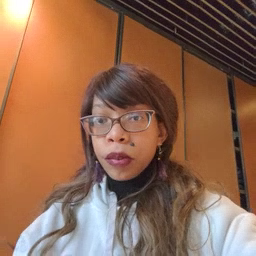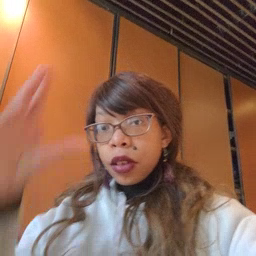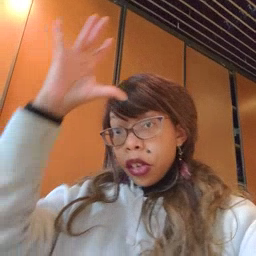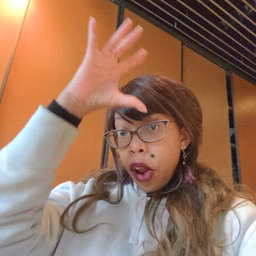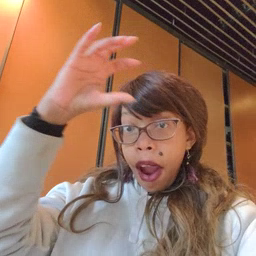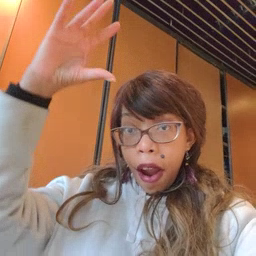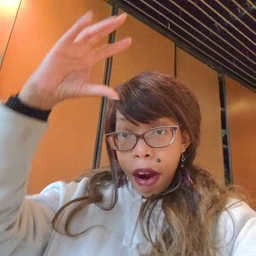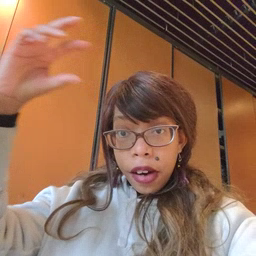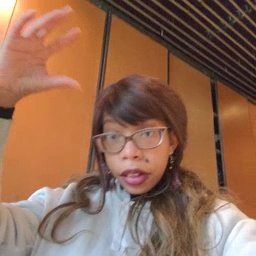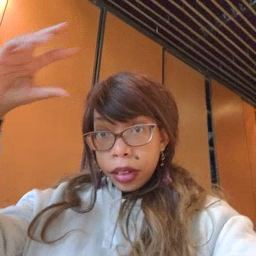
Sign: cloud